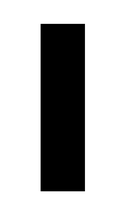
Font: Poppins-ExtraBold